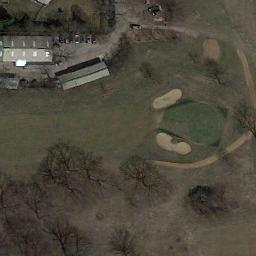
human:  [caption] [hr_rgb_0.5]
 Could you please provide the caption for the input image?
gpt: There are a few sand pits and several paths on the large lawn on the golf course with many withered trees and several buildings  Many cars are parked in the open space next to the buildings .

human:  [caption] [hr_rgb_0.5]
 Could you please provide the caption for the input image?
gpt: There are many buildings next to the golf course .

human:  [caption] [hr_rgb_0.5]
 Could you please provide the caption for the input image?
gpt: At the intersection of the three paths, There are two bunkers .

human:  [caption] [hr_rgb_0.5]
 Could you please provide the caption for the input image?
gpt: The golf course has a putting green, A fairway, A road, Some barrier trees and three sandpits and two houses are next to the golf course .

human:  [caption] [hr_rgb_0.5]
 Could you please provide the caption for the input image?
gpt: There are two bunkers and some withered trees on the golf course .